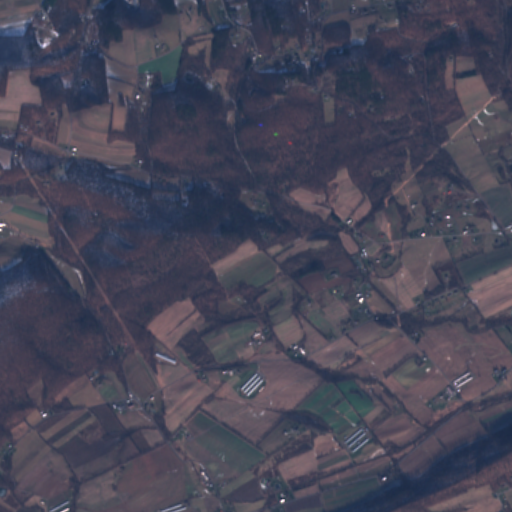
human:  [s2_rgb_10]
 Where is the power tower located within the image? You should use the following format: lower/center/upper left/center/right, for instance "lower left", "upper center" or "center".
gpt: The power tower is located in the right of the image.
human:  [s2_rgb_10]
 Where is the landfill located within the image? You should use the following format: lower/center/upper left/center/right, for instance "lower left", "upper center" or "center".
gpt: There is no landfill in the image.